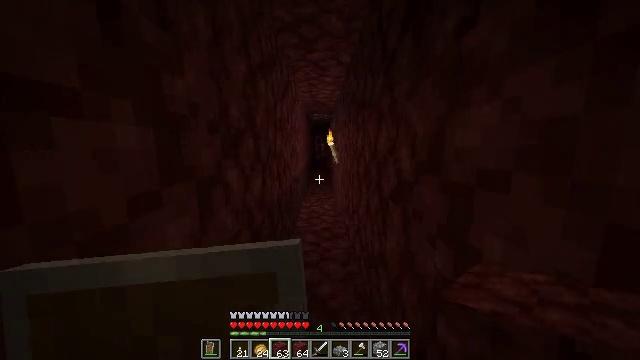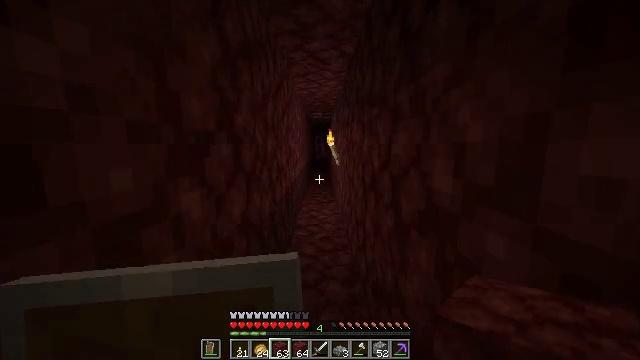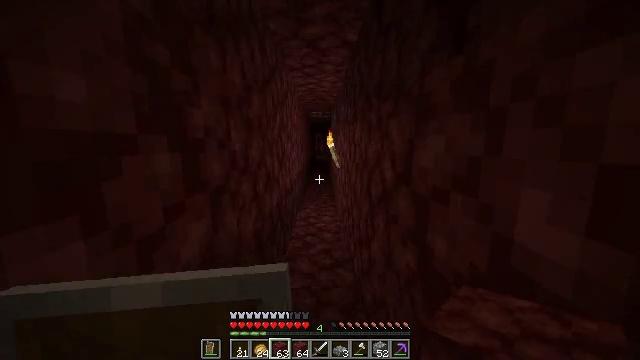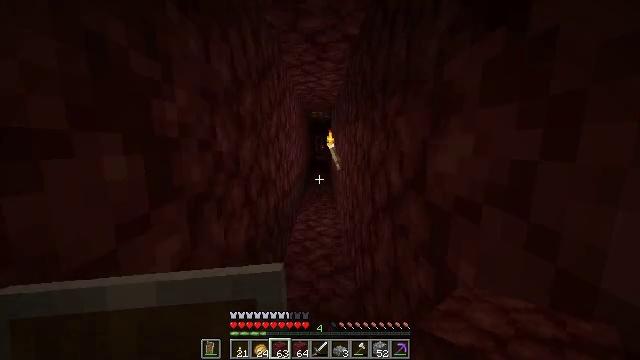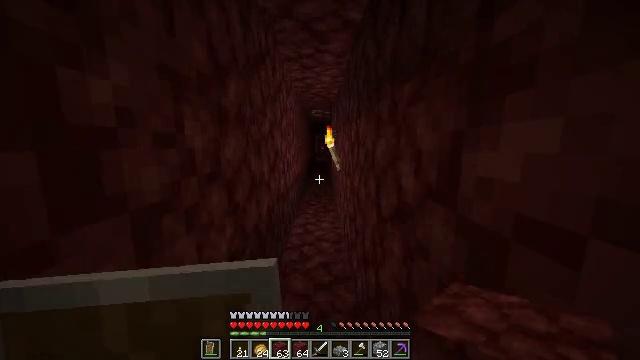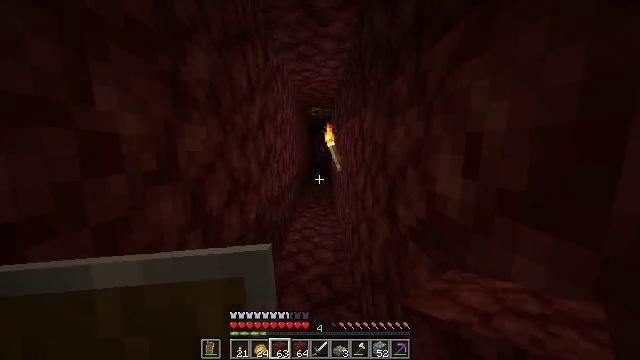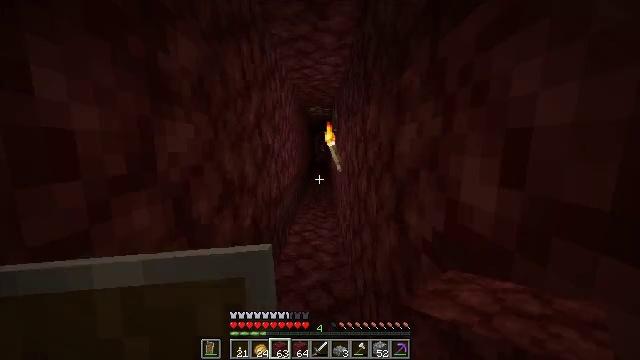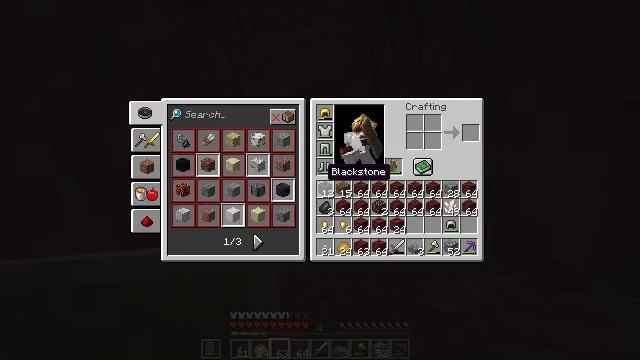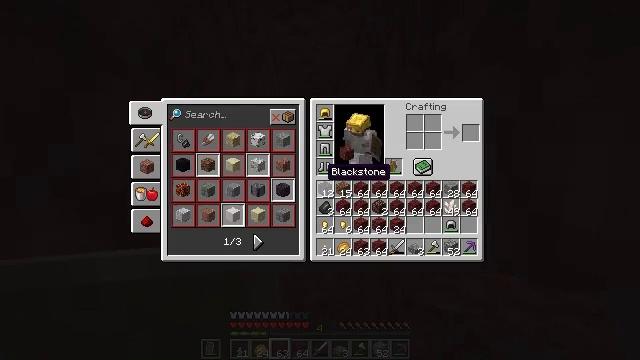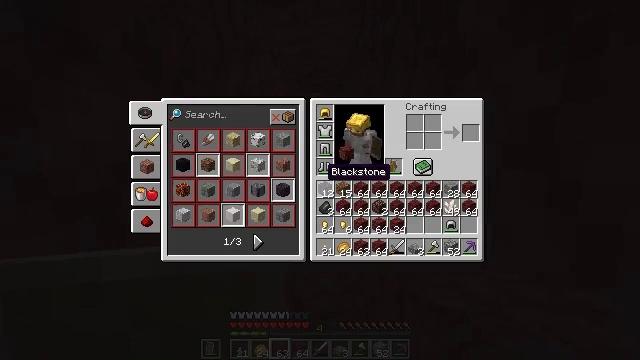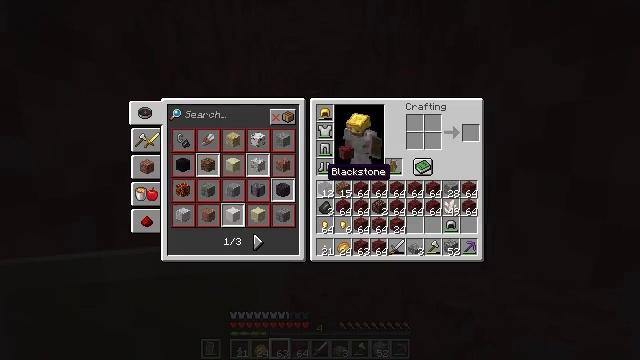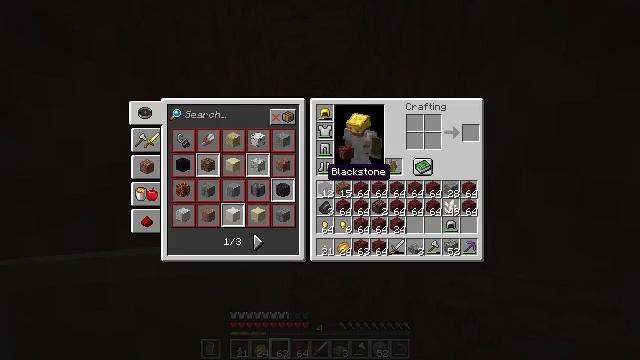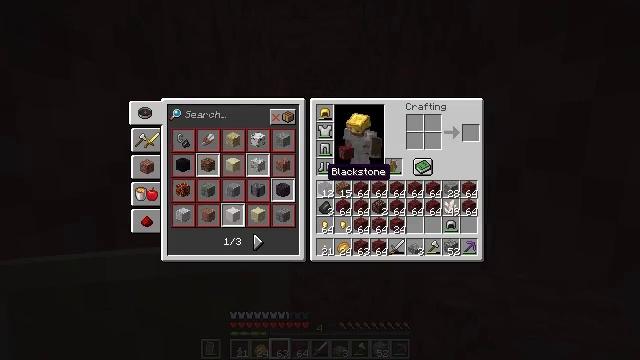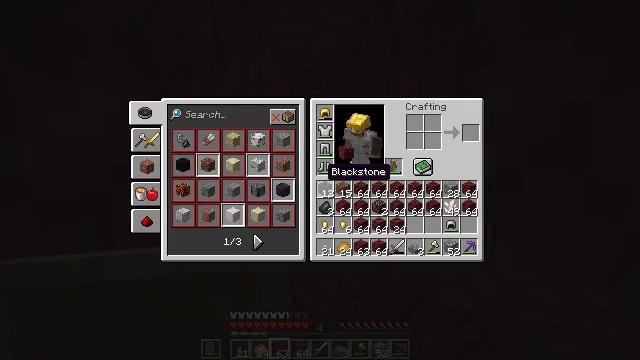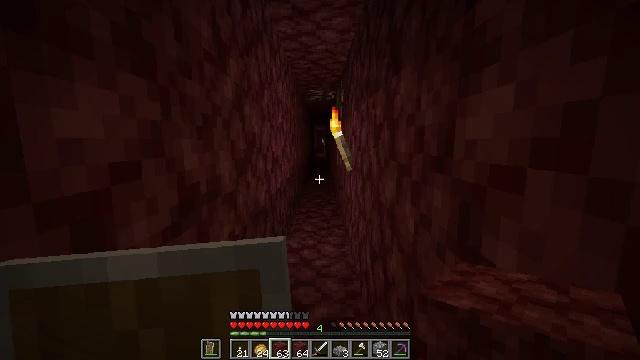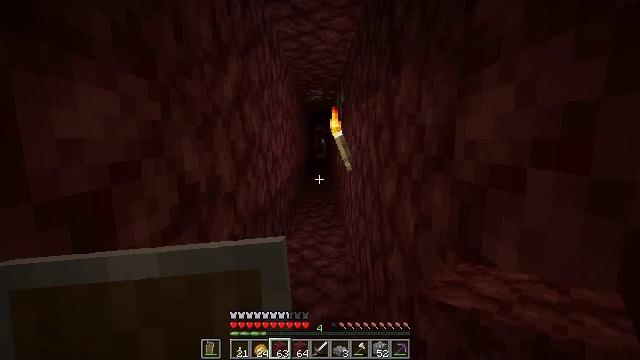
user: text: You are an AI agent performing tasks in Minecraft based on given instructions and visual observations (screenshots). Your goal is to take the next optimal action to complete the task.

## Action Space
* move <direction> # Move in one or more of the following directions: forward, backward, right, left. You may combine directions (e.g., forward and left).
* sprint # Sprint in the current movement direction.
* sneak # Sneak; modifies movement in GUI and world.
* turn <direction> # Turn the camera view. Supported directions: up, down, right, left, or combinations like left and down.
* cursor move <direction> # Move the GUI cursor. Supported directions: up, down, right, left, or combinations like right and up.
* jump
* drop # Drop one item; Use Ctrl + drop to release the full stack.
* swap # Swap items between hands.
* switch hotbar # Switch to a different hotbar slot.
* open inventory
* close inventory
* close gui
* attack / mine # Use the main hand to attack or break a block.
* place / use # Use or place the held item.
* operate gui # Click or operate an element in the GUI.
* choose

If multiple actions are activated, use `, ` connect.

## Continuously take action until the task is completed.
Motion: motion action
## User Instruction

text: Break the nether quartz ore block.
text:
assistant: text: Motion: move forward
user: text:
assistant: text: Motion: move forward
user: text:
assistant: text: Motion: move forward
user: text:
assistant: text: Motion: move forward
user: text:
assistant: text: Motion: move forward
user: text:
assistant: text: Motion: no_op
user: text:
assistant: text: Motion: open inventory
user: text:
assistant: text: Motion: open inventory
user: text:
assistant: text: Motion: open inventory
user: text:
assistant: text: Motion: no_op
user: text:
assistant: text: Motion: no_op
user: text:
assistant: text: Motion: no_op
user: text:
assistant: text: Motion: no_op
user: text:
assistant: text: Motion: close inventory
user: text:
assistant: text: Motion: close inventory
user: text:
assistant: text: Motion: no_op
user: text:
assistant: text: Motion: no_op
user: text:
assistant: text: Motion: move forward
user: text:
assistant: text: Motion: move forward
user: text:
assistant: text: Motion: move forward
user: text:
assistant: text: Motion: no_op
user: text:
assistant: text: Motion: move forward
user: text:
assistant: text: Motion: move forward
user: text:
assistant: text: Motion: move forward
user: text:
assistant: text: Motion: move forward
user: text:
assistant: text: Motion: move forward
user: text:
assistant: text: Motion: move forward
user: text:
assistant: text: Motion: move forward
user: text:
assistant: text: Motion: move forward
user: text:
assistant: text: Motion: move forward